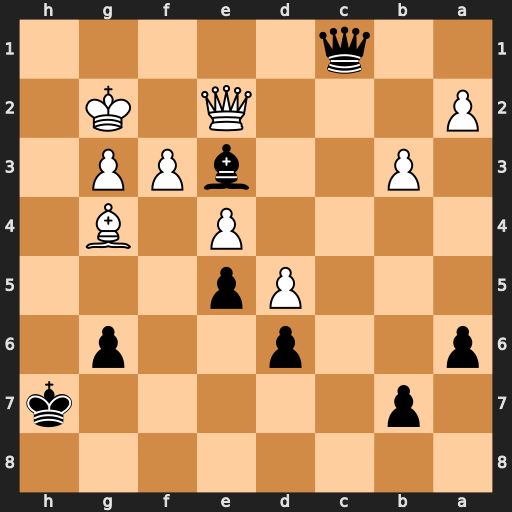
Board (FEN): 8/1p5k/p2p2p1/3Pp3/4P1B1/1P2bPP1/P3Q1K1/2q5
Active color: b
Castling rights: -
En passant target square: -
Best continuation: Qg1+ Kh3 Bf2 Qxf2 Qxf2